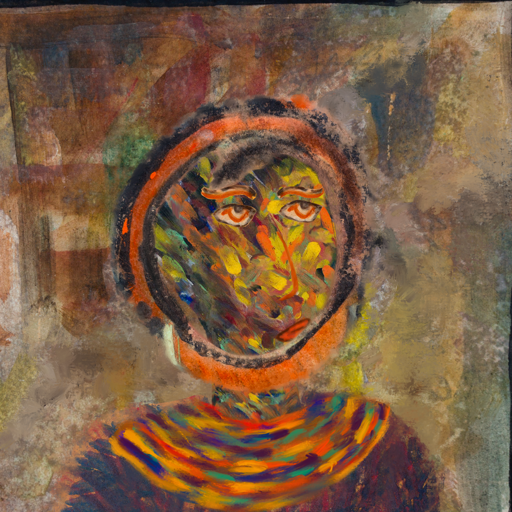
Background: Mosgoul, Head And Neck Side: An_Impression, Face Side: Experience, Bust: In_The_Sun, Hair Side: Childish, Head Accessory: Blank, Second Necklace: An_Impression_2, Necklace: Blank, Baby: Blank